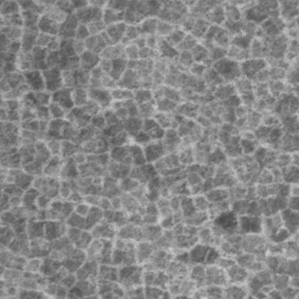
Label: frost